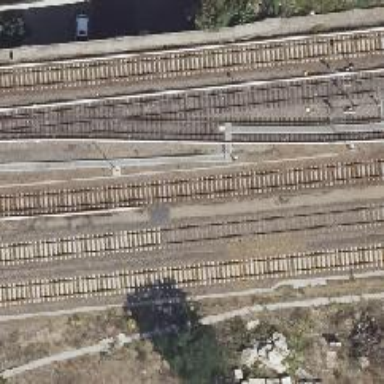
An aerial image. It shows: Bridge for light rail electrified railway.